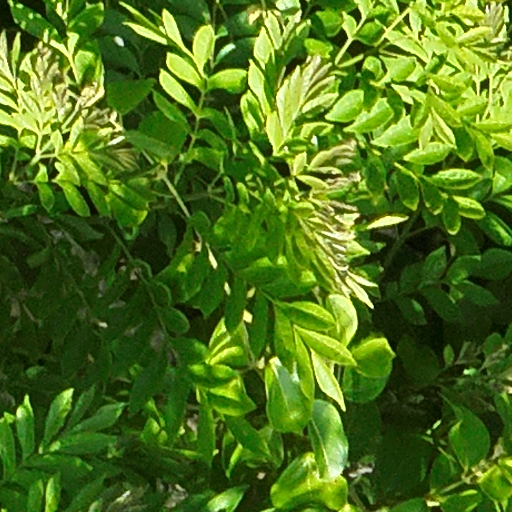
Species: Jacaranda copaia
GBIF accepted scientific name: Jacaranda copaia
Crown area (m\u00b2): 197.613